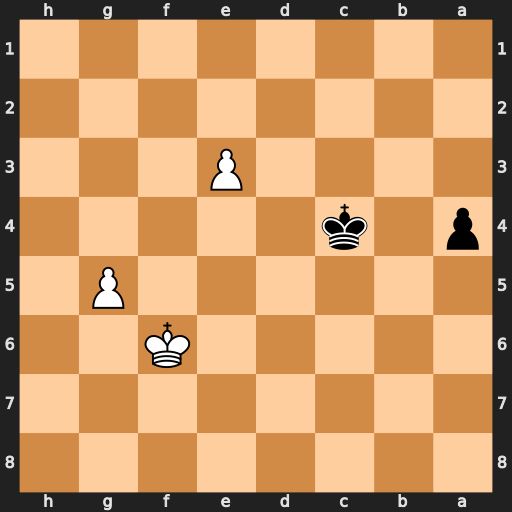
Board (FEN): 8/8/5K2/6P1/p1k5/4P3/8/8
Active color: b
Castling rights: -
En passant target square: -
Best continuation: a3 g6 a2 g7 a1=Q+